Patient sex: M
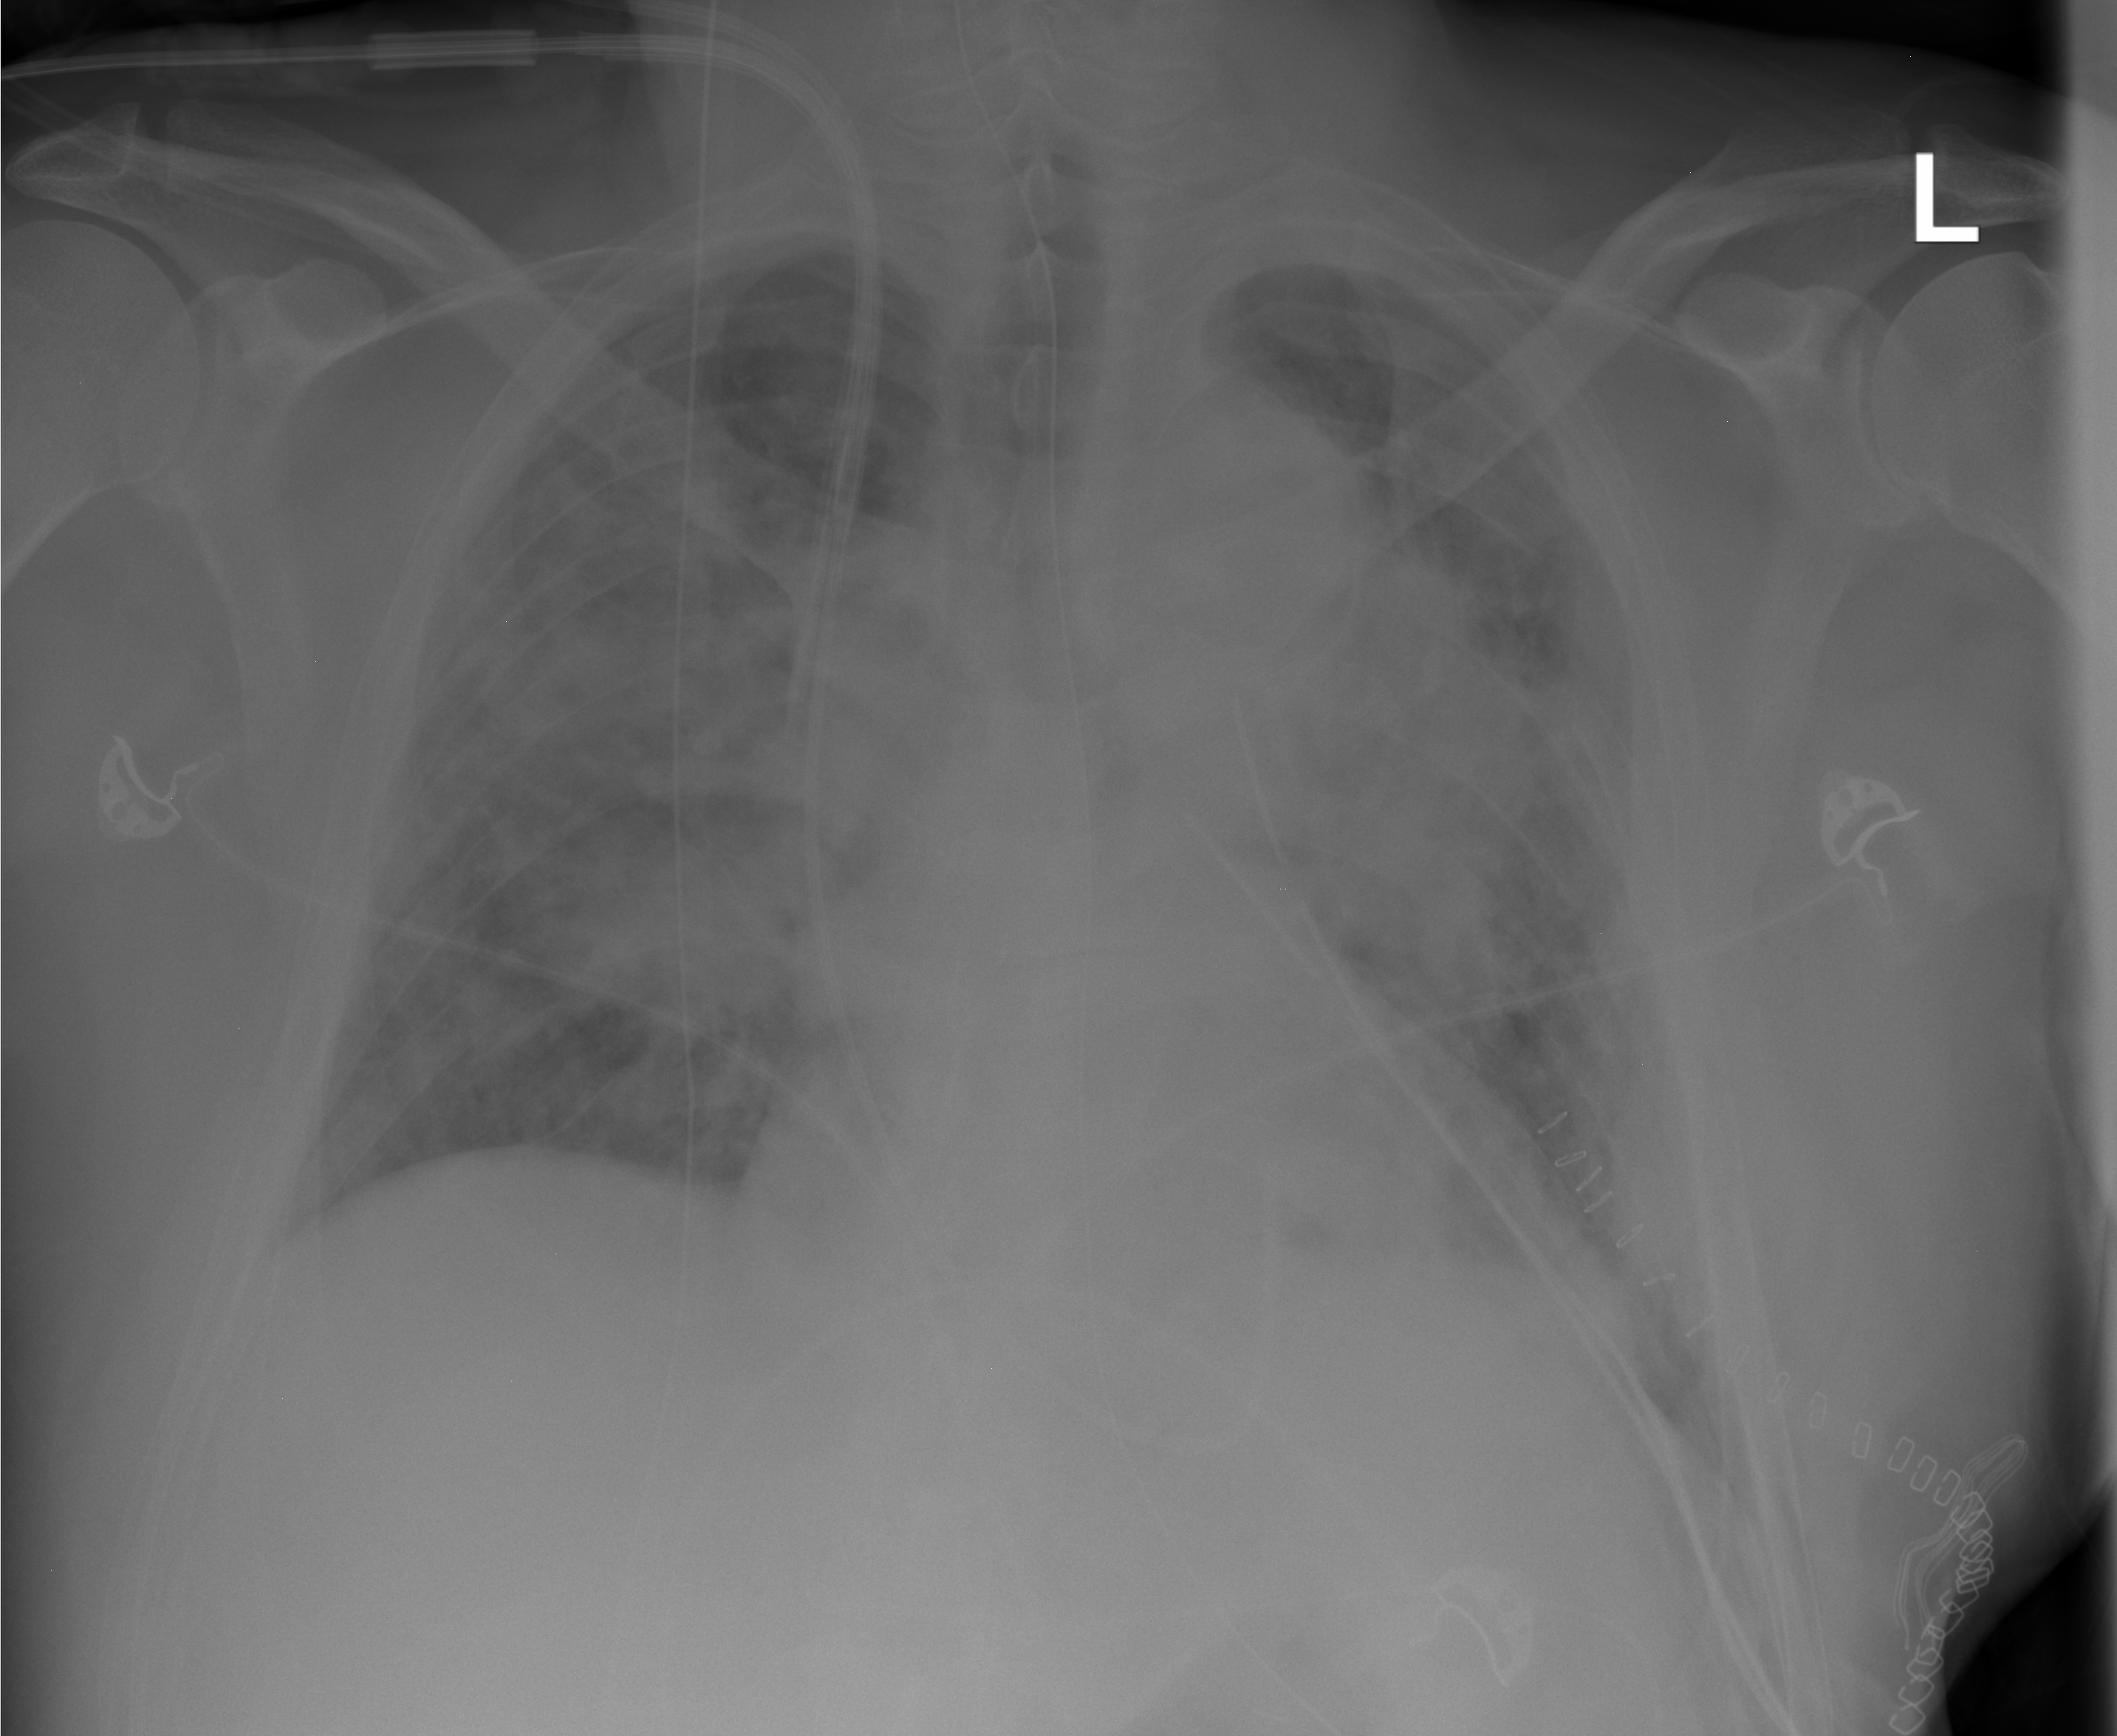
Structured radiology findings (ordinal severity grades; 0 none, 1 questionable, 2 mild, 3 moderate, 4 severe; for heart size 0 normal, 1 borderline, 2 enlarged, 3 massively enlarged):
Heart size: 1
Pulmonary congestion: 3
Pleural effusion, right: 0
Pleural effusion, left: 0
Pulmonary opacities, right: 2
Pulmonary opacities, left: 2
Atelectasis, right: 0
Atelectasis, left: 0